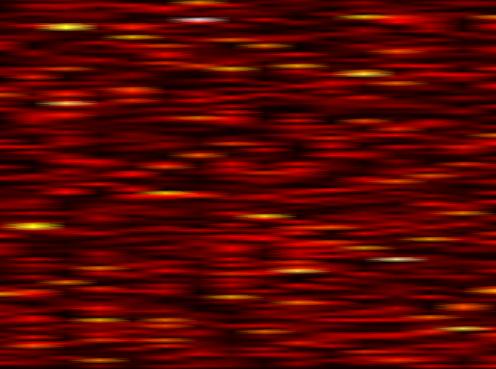
Label: OFDM